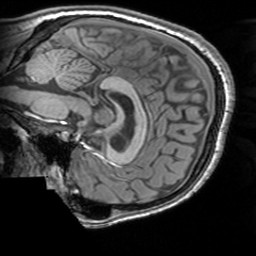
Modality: T1w
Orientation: sagittal
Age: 19
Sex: male
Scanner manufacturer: siemens
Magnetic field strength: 3 T
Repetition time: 1.63 s
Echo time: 0.00311 s